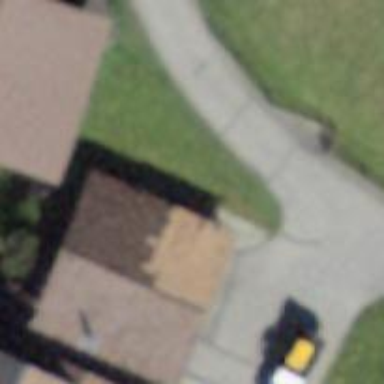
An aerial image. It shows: Garage.